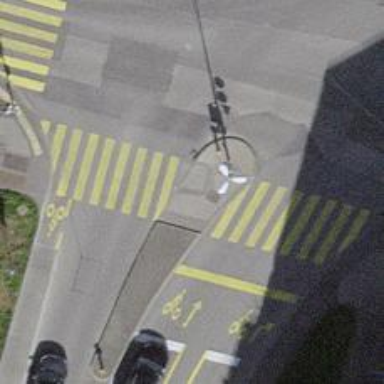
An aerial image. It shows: Tertiary road with asphalt surface. There are lanes for both cyclists and pedestrians on both sides of the road.